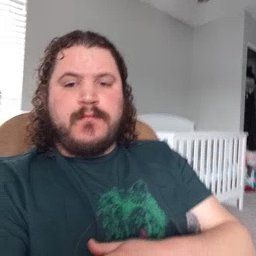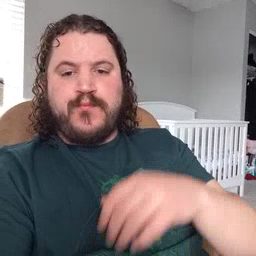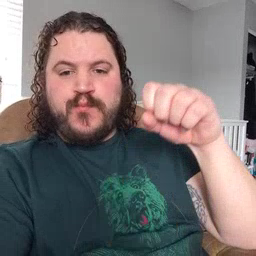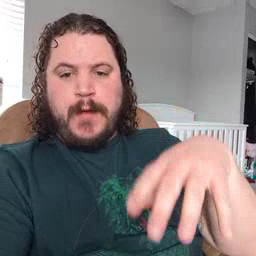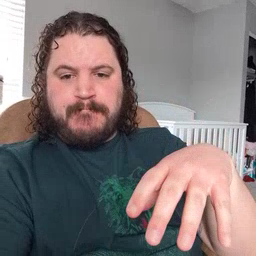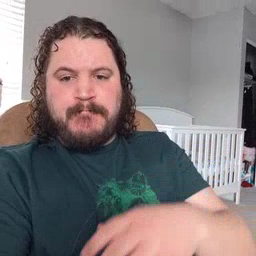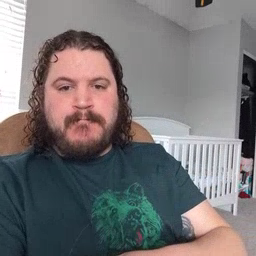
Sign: drop